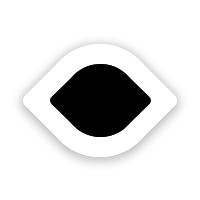
Cursor type: resize_ew
OS/theme: linux-google-cursor
Variant: black